Field crop: tomato
Growth stage: 2
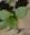
Species: solanum